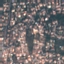
Label: Residential